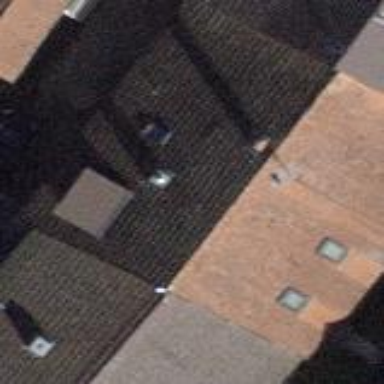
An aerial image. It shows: Building with tile roof.